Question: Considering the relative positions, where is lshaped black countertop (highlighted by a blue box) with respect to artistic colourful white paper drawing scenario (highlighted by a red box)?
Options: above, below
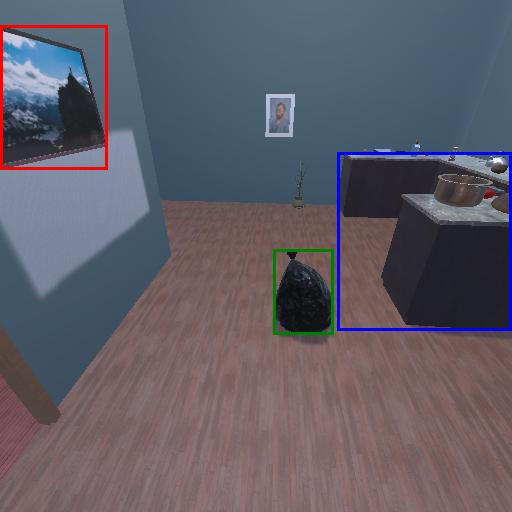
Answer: above